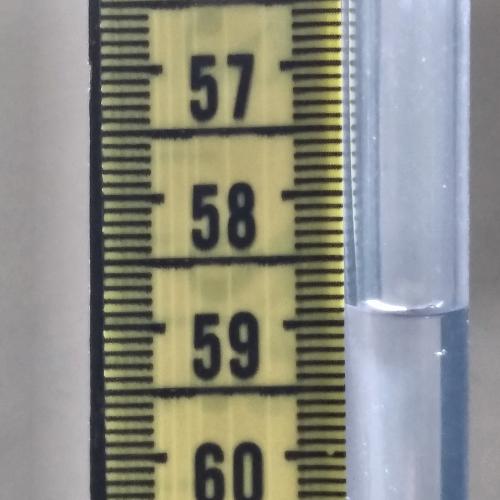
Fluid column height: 58.9 cm